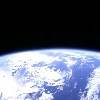
Label: cloud